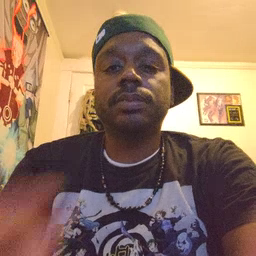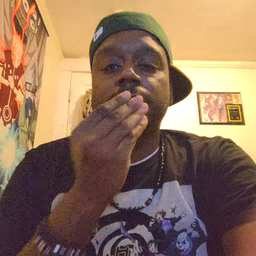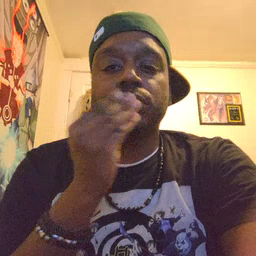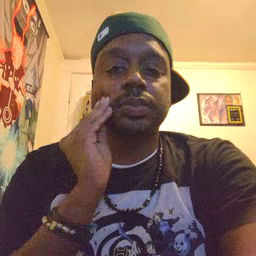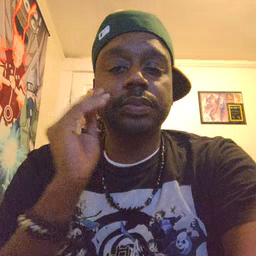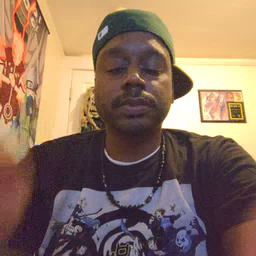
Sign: kiss